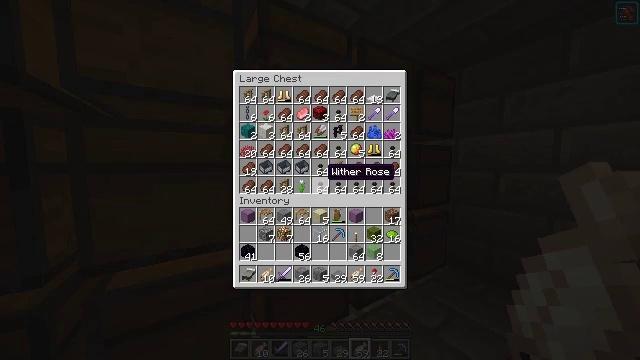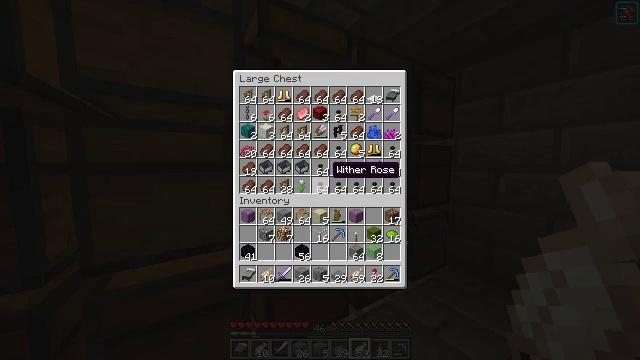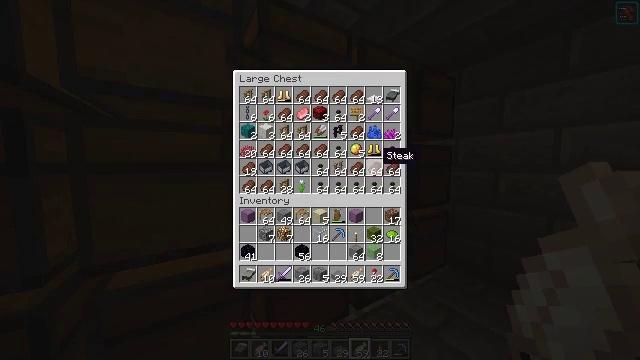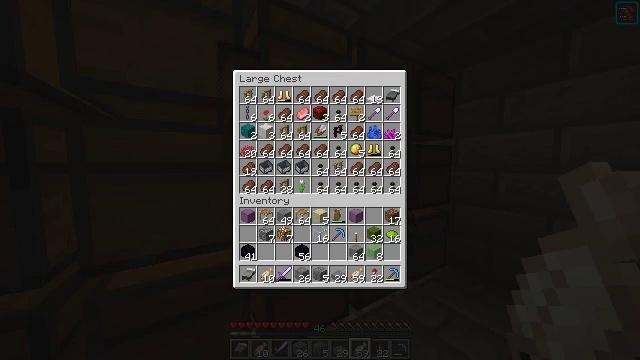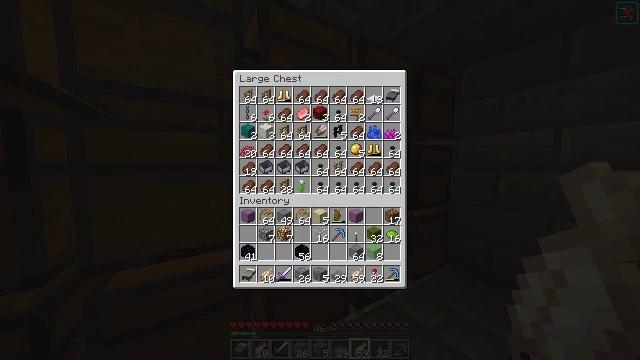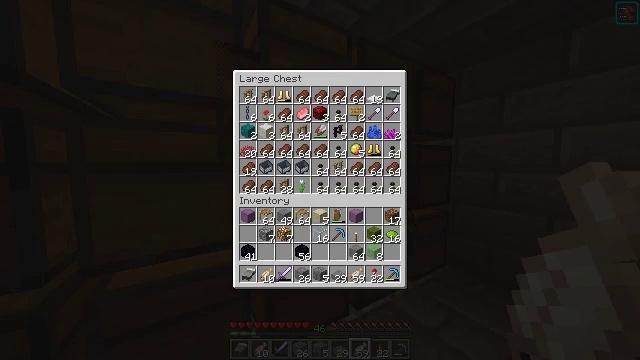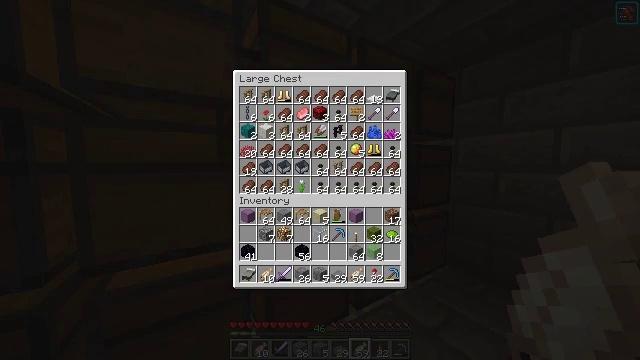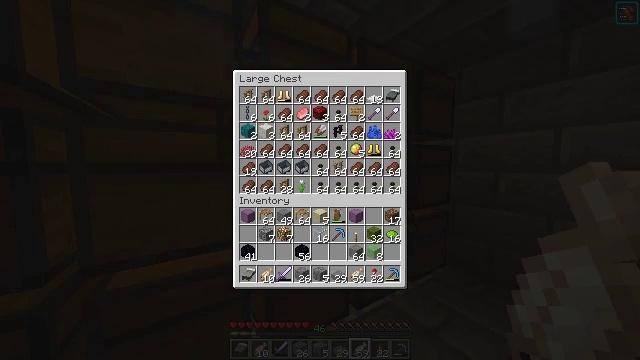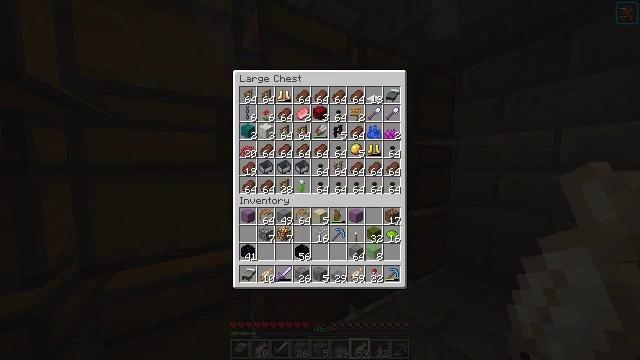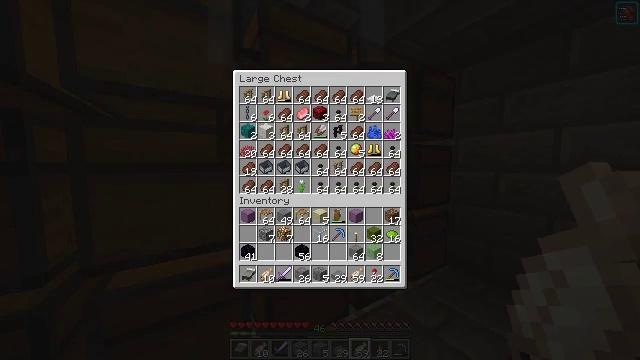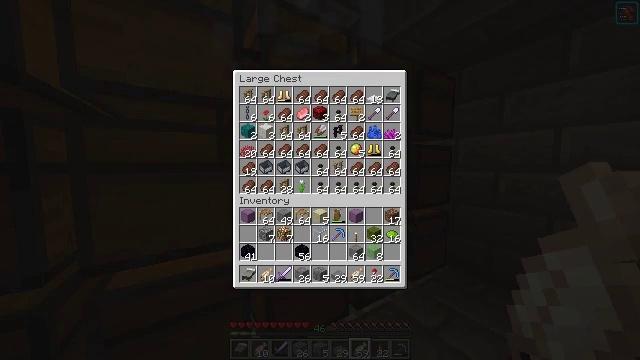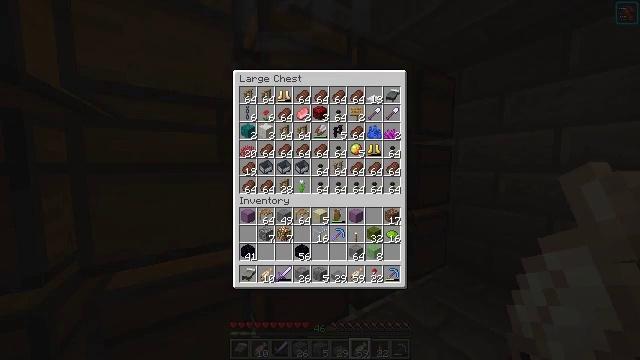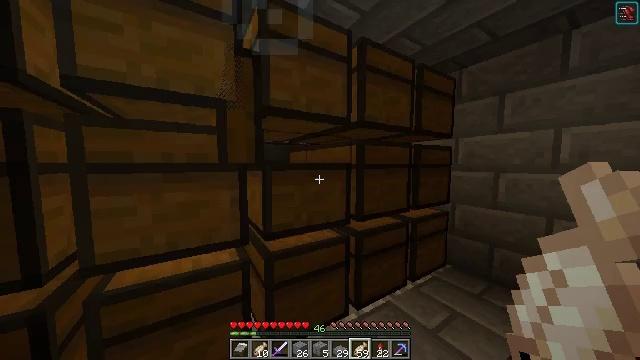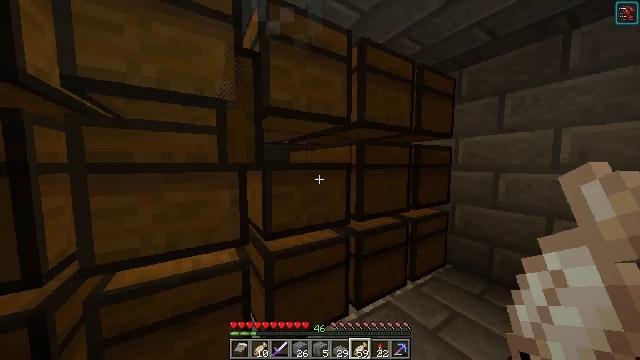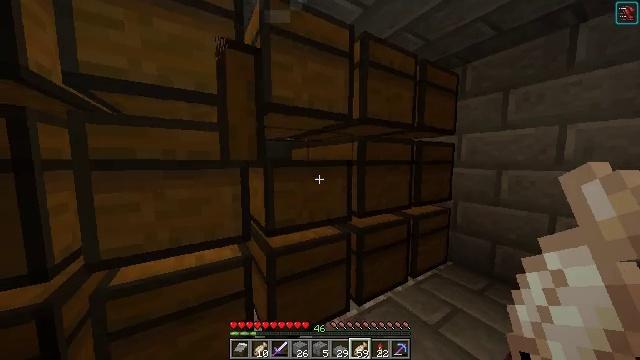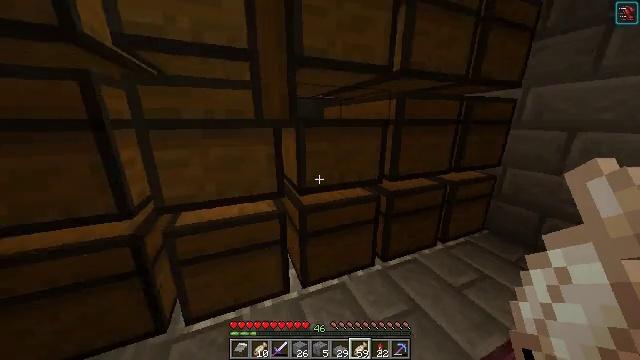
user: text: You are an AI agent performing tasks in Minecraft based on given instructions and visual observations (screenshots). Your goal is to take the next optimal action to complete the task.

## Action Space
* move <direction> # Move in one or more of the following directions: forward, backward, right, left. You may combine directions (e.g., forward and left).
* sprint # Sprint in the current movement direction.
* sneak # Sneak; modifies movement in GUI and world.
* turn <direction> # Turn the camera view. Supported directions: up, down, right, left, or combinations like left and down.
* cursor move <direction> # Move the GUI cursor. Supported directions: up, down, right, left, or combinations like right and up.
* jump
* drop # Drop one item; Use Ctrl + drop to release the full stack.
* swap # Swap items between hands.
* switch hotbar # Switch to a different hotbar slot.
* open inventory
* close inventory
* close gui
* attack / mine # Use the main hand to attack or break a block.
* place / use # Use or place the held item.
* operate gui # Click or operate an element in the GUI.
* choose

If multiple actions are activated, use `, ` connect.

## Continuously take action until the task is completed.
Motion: motion action
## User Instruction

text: Convert glass blocks into lime stained glass using lime dye.
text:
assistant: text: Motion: no_op
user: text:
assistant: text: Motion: cursor move right and up
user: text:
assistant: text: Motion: cursor move right and up
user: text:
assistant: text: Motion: cursor move right
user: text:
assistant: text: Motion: no_op
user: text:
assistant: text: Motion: no_op
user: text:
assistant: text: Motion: no_op
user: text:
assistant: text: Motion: no_op
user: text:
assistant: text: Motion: no_op
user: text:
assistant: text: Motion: no_op
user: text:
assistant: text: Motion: no_op
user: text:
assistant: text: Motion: close inventory
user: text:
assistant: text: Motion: close inventory
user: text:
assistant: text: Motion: close inventory
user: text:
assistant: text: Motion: turn left and down
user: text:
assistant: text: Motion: turn left and down
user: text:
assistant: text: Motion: turn left and down
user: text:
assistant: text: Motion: turn left and down
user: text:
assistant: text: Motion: use / place
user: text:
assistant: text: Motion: use / place
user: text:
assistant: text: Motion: no_op
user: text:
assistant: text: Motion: no_op
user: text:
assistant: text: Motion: no_op
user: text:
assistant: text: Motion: open gui
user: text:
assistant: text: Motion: no_op
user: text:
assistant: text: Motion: no_op
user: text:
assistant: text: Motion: no_op
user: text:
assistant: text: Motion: no_op
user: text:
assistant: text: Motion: no_op
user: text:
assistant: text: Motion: no_op